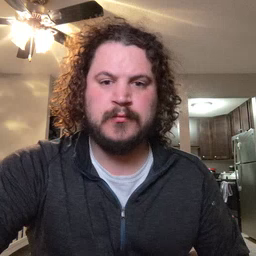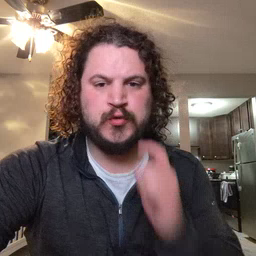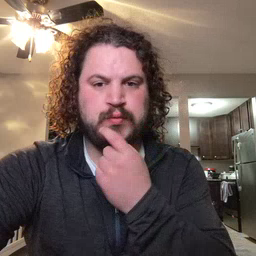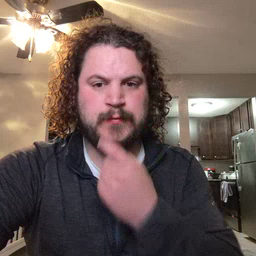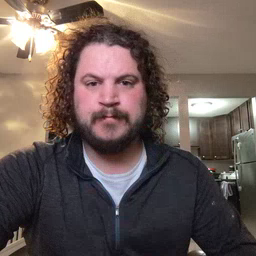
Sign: tooth